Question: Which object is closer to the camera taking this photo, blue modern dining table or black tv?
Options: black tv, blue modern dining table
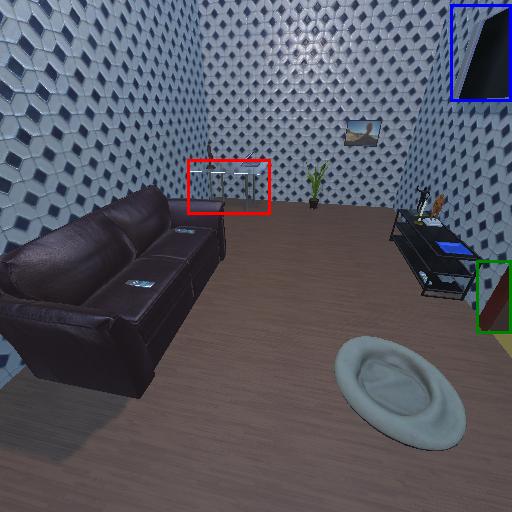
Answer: black tv